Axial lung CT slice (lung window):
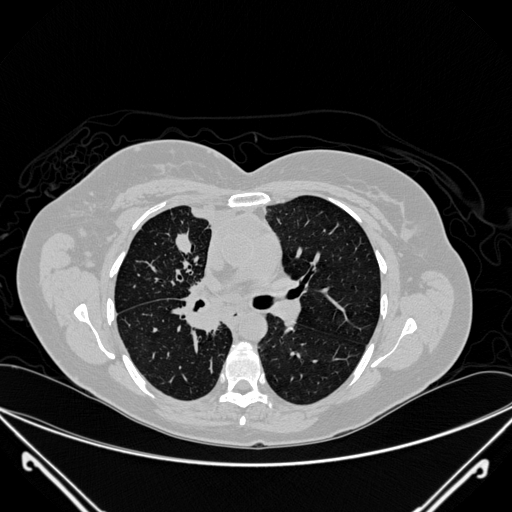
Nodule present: yes
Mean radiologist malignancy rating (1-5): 3.25